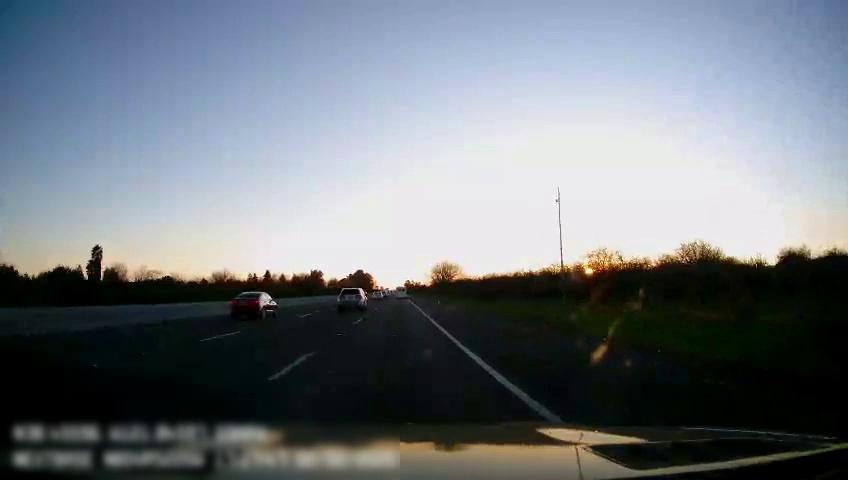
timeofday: Dusk/Dawn/Twilight
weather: Sunny
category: Drivable Space
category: Vehicles | Other LV
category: Vehicles | Car
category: Vehicles | SUV
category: Vehicles | Car
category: Lanes | Current Lane
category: Lanes | Alternate Lane
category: Lanes | Alternate Lane